Question: Let take simple class diagram as an example

My Question is do we need 'OptionalWrapper' ? Isn't it enough that 'OptionalOne', 'OptionalTwo' and 'OptionalThree' implements 'Interface' because all we need is the 'Interface' type of object in the decorator classes.
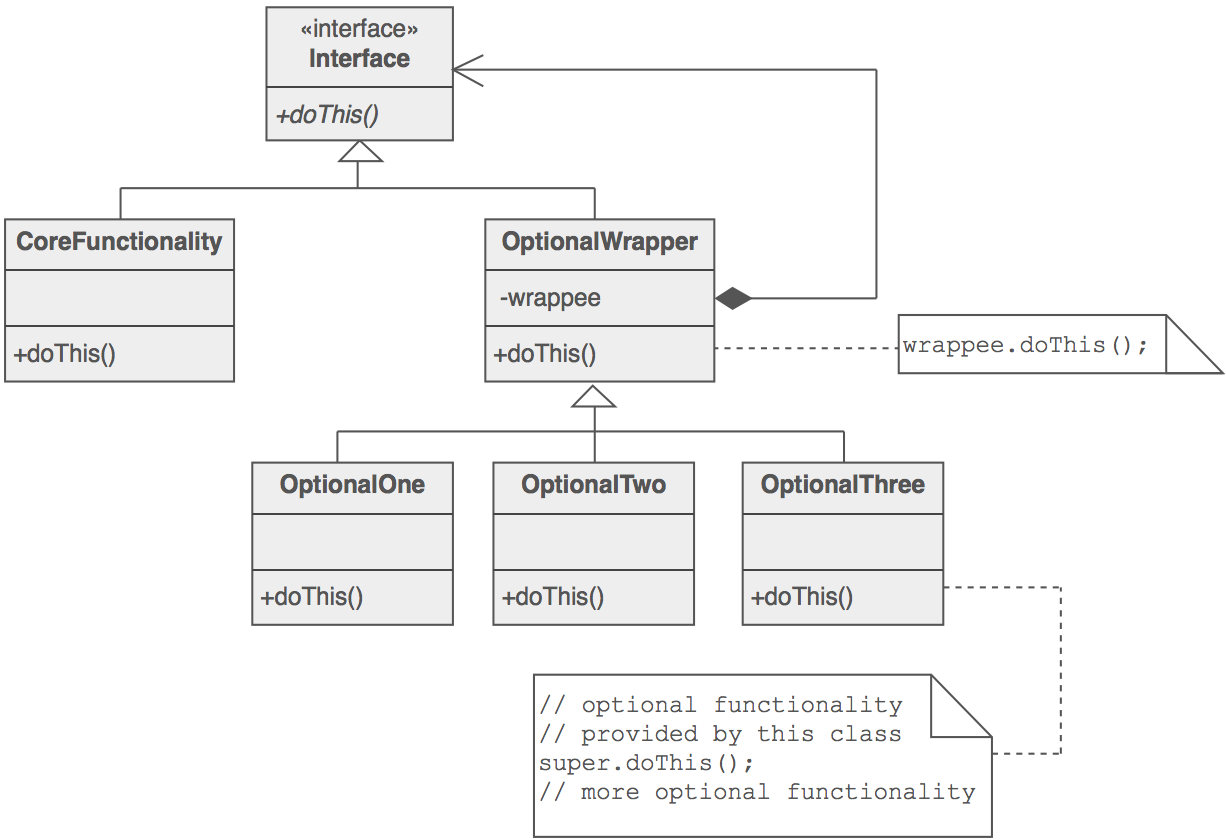
Answer: 'OptionalWrapper' is where you add a reference to the class you're decorating, and redirect all of its methods to that instance. If you don't have 'OptionalWrapper', then you'd need to repeat this code in each of its subclasses. In the given diagram, each one of the subclasses only needs to override the behavior they're supposed to modify.